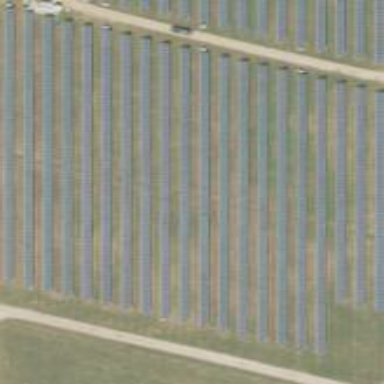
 consisting of solar photovoltaic panels."